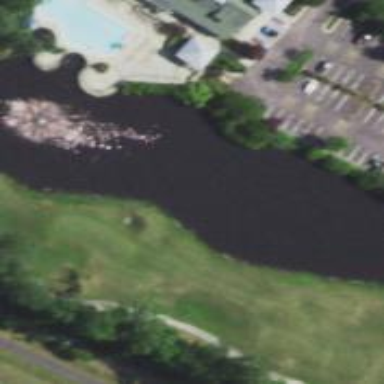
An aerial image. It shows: Water hazard on golf course. The hazard is natural water feature.